Часть графика, изображающего процесс, происходящий с идеальным одноатомным газом, утеряна (см. рис). Масштабы по обеим осям известны (они указаны на рисунке). В течение всего процесса перехода из состояния $1$ в состояние $2$ газ отдал столько же тепла, сколько получил.
Найдите работу, совершенную газом в этом процессе. Универсальная газовая постоянная $R=8.3~Дж/(моль\cdot К)$
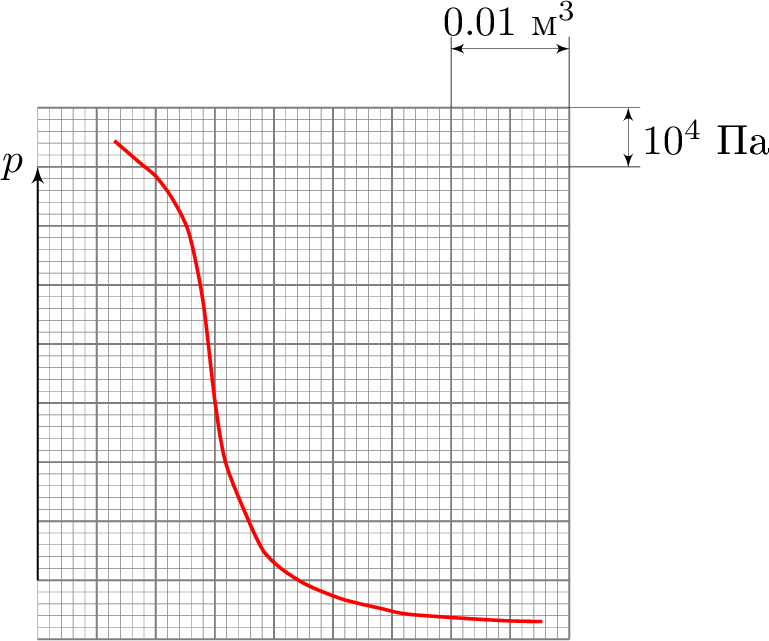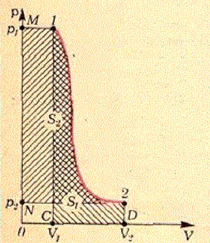
Решение: Если бы график процесса был задан полностью, то для определения работы, совершенной газом, нужно было бы просто определить площадь $S_1$ фигуры $C12D$. Покажем, что площадь $S_1$ можно выразить через площадь $S_2$ фигуры $M 12 N$, которую можно определить из заданного «неполного» графика.Как видно из рисунка,$$\left|p_1 V_1\right|+S_1=\left|p_2 V_2\right|+S_2 \Rightarrow S_2=S_1+\left|p_1 V_1\right|-\left|p_2 V_2\right|$$$\left(\left|p_1 V_1\right|,\left|p_2 V_2\right|\right.$ — соответственно площади прямоугольников $M1CO$ и $N2DO$). Так как в течение всего процесса газ отдал столько же тепла, сколько получил, из первого начала термодинамики можно заключить, что$$A=-\Delta U,$$где $\Delta U$ — изменение внутренней энергии газа за время процесса.Для идеального одноатомного газа $U=\frac{3}{2} \nu R T$, так что $$A=\frac{3}{2} v R\left(T_1-T_2\right),$$где $T_1$ и $T_2$ — температуры газа в точках $1$ и $2$ соответственно.Из уравнения Менделеева — Клапейрона следует, что$$p_1 V_1-p_2 V_2=v R\left(T_1-T_2\right)=\frac{2}{3} A,$$так что $\left|p_1 V_1\right|-\left|p_2 V_2\right|=\frac{2}{3} S_1$,$$S_1+\frac{2}{3} S_1=S_2 \text {, }$$откуда$$S_1=\frac{3}{5} S_2 \text {. }$$Значение площади $S_2$ можно определить по графику, заданному в условии задачи; используя заданные на графике масштабы, находим $S_2 \approx 3~кДж$; следовательно,$$A \approx 1.8~кДж.$$
Ответ: $$A \approx 1.8~кДж.$$
Темы:
T, Термодинамика, Всероссийские, Теплота, Обработка графика